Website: apple
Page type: store-pickup
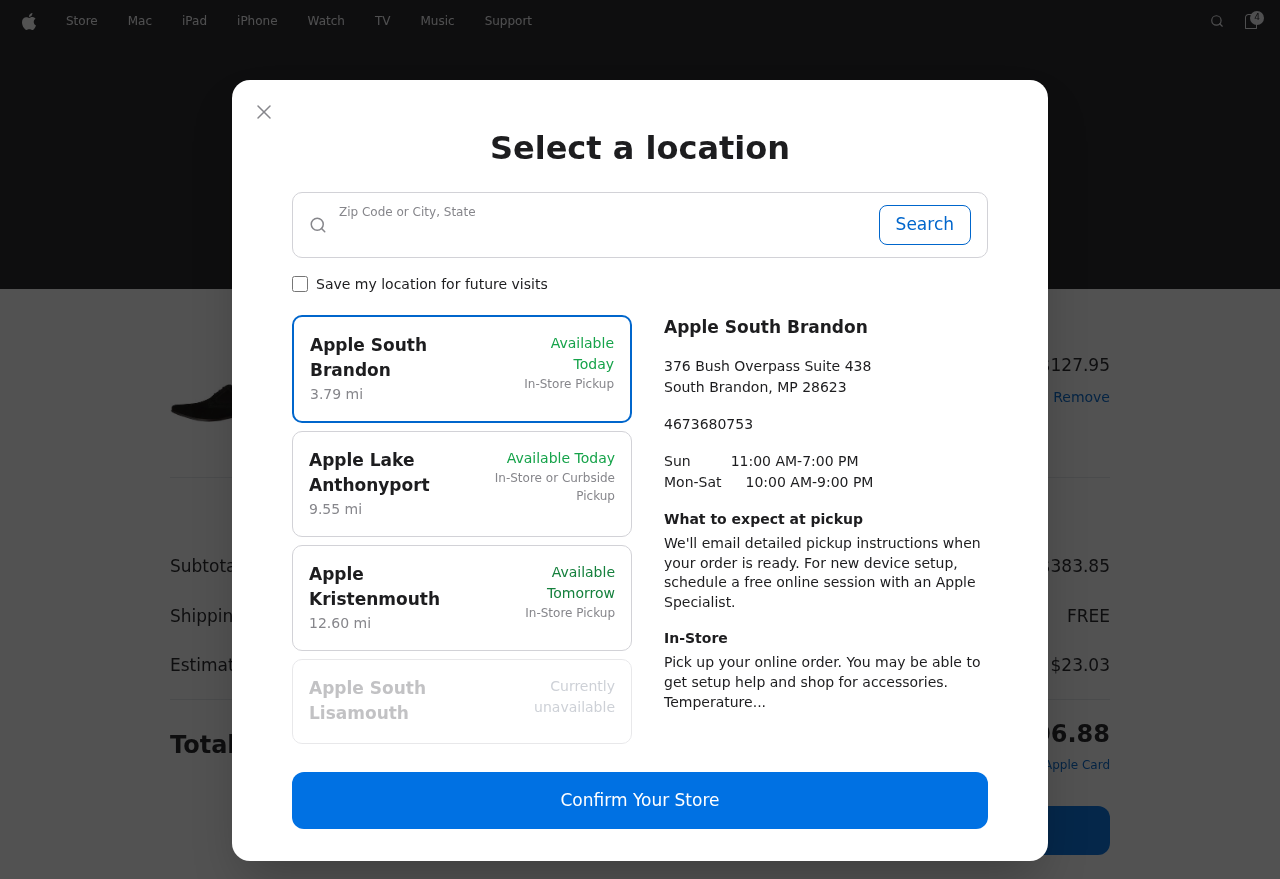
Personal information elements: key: PII_CITY_STATE
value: West Jennachester, MP
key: PII_LOCATION1_CITY
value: Apple South Brandon
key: PII_LOCATION1_CITY_STATE_ZIP
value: South Brandon, MP 28623
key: PII_LOCATION1_STREET
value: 376 Bush Overpass Suite 438
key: PII_LOCATION2_CITY
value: Apple Lake Anthonyport
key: PII_LOCATION3_CITY
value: Apple Kristenmouth
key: PII_LOCATION4_CITY
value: Apple South Lisamouth
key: PII_PHONE
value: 4673680753
Product elements: key: PRODUCT1_NAME
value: Acton Derbys, Black), 8 UK
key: PRODUCT1_PRICE
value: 127.95
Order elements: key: ORDER_NUM_ITEMS
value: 4
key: ORDER_TOTAL
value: $406.88
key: ORDER_SUBTOTAL
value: $383.85
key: ORDER_SHIPPING_COST
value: FREE
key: ORDER_TAX
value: $23.03
Search elements: key: SEARCH_CITY_STATE
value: West Jennachester, MP